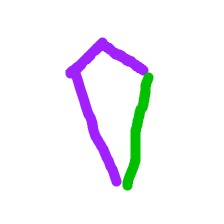
Shape: kite